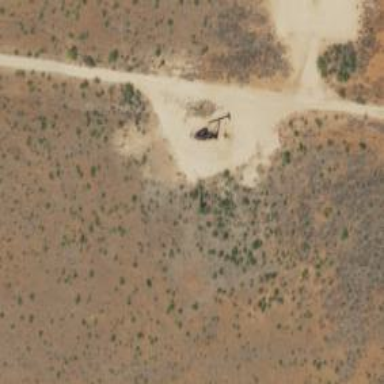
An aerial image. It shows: Petroleum well.